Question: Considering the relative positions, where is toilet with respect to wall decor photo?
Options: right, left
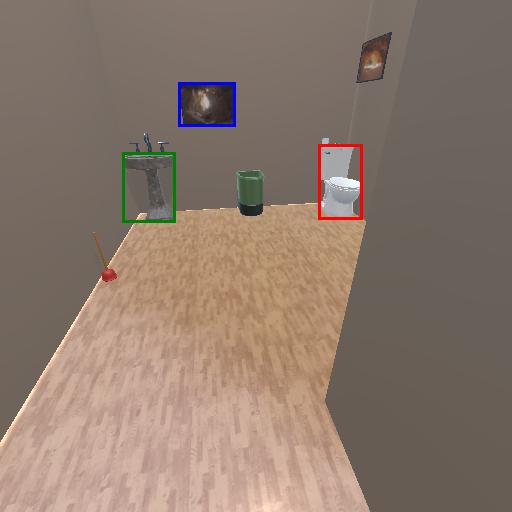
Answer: right